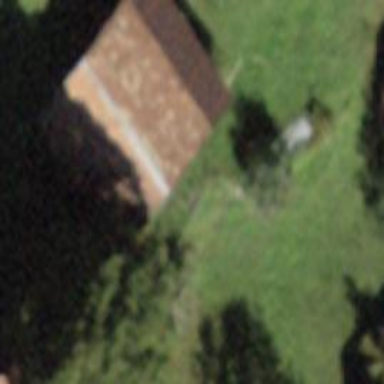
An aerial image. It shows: Barn.